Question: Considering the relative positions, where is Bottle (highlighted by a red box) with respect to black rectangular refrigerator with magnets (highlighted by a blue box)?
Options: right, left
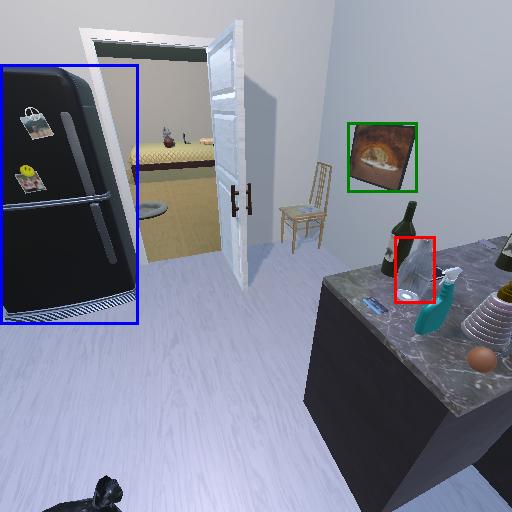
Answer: right